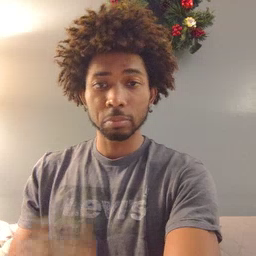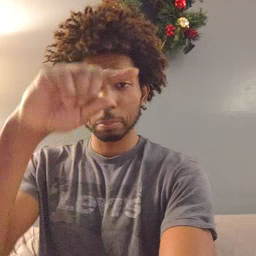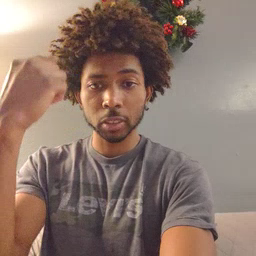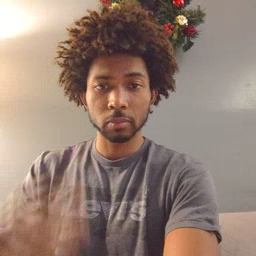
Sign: black